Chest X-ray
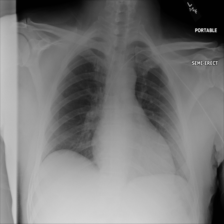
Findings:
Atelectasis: negative
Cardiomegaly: negative
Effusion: negative
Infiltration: negative
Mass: negative
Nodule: negative
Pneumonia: negative
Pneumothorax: negative
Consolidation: negative
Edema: negative
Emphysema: negative
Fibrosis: negative
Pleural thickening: negative
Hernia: negative